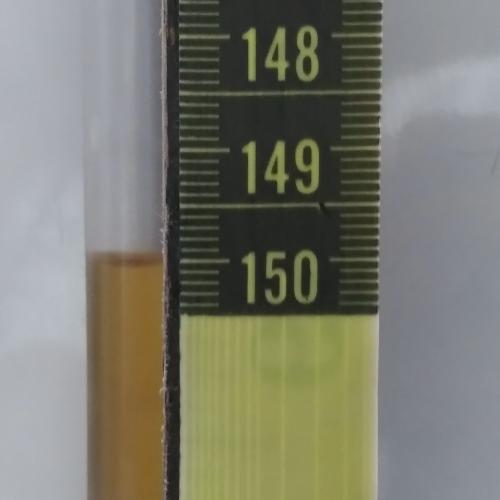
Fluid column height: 150.0 cm